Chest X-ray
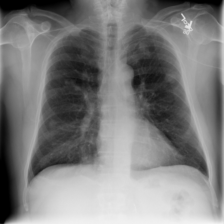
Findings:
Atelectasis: negative
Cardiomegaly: negative
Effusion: negative
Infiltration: negative
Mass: negative
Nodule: negative
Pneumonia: negative
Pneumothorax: negative
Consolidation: negative
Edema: negative
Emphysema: negative
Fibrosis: negative
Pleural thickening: negative
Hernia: negative